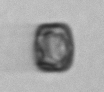
Label: Thalassiosira